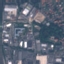
Label: Industrial